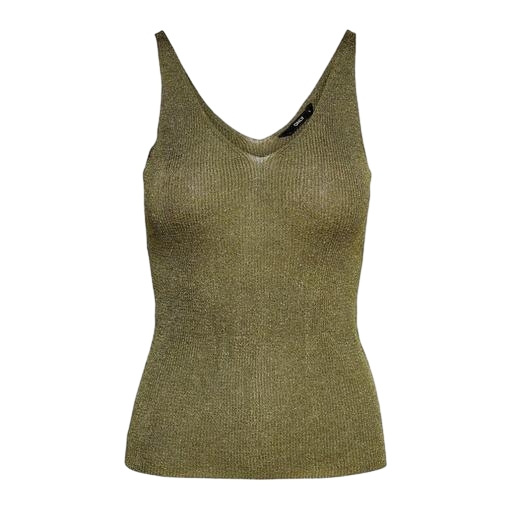
moss green tank top, green rib tank, studio cool tank green, white background